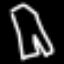
Label: pants